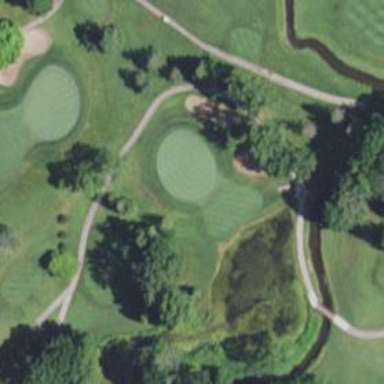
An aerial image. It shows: Golf hole.